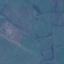
Land use / land cover: Pasture